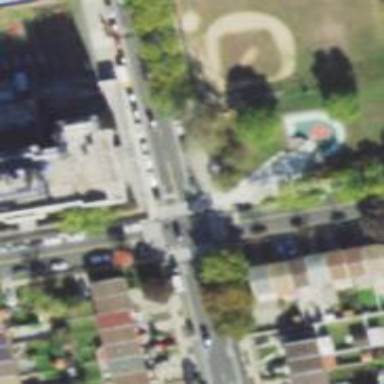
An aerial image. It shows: Asphalt footway with zebra crossing.